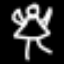
Label: angel